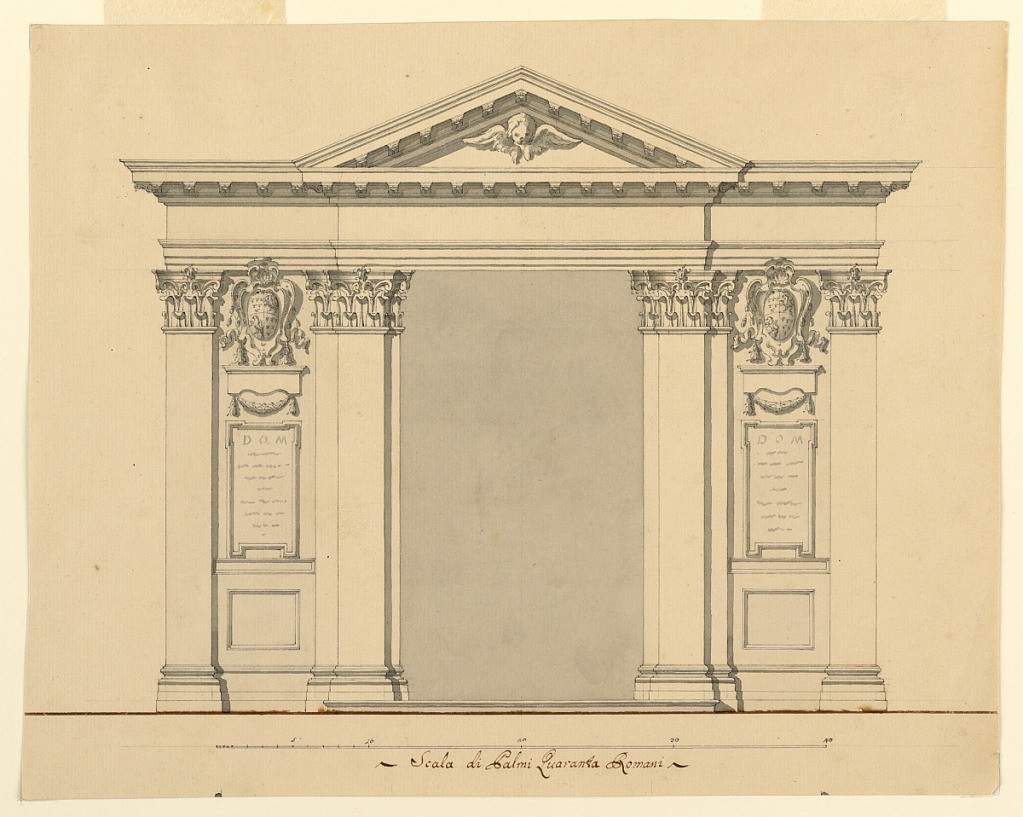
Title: Elevation of a Chapel
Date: ca. 1750
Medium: Pen and black ink, brush and wash, graphite on cream paper
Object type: Drawing
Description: Large opening flanked by pilasters and wall panels which show the coat-of-arms of a prelate over inscription tablets upon which the letters DOM are visible. Triangular pediment with a cherub. Base line. Scale below.